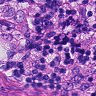
Metastatic tissue present: yes